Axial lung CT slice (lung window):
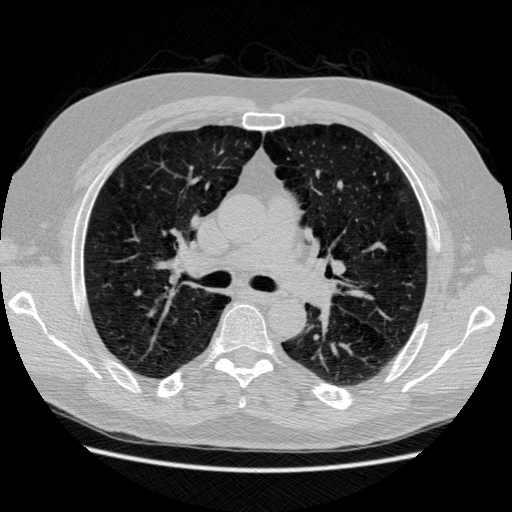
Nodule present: no